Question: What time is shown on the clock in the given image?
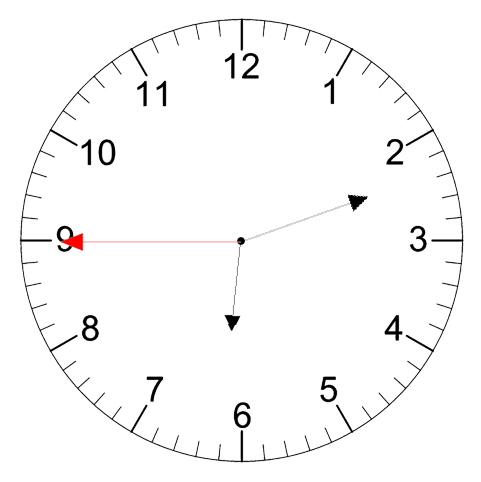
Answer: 06:11:45